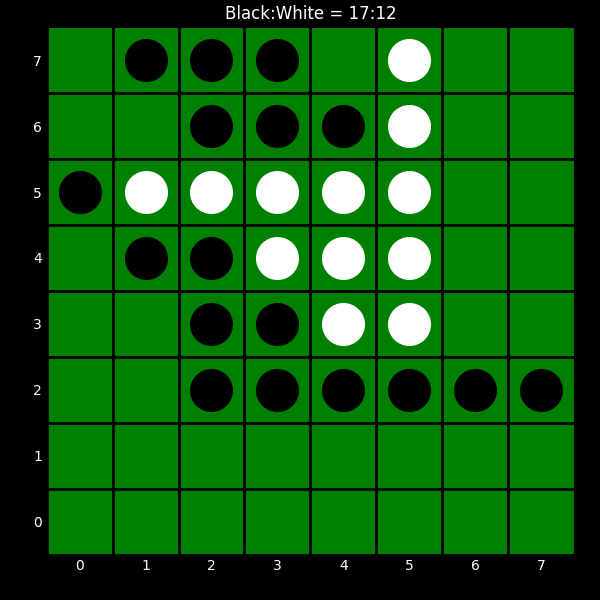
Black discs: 17
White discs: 12